Question: I'm trying to read stats out of an array of objects that looks like this:
'''
{
"time":"19.09",
"car":"429",
"driver":"Julia",
"from":"James Hotel",
"destination":"Juba Teaching Hospital",
"pax":"2",
"arrival":"19.09",
"inserted":true
}
{
"date":"25/10/2014",
"time":"19.11",
"car":"396",
"driver":"Tom",
"from":"Drilling company",
"destination":"James Hotel",
"pax":"2",
"comment":"This comment is a test",
"commenttime":"19.11",
"arrival":"19.12",
"inserted":true
}
'''
I'm using the Unique module from AngularUI to be able to make a list of all drivers or all cars, which so far works OK and creates the following table:

'''
<div class="row msf-stats-data-row" >
<div class="col-md-5">
<div class="row" ng-repeat="record in recordlist | unique:'car'">
<div class="col-md-4">{{record.car}}</div>
<div class="col-md-4">Trips</div>
<div class="col-md-4">Time on the road</div>
</div>
</div>
<div class="col-md-6 pull-right">
<div class="row" ng-repeat="record in recordlist | unique:'driver'">
<div class="col-md-6">{{record.driver}}</div>
<div class="col-md-2">Trips</div>
<div class="col-md-4">Time on the road</div>
</div>
</div>
</div>
'''
Every object is a trip. My problem right now is that I want to be able to both count how many objects contain each of the unique 'record.car' or 'record.driver' properties (to be able to determine how many trips a car took), and also to make operations with momentJS to be able to determine how much time a particular car or driver was on the road (timeOnRoad = record.time - record.arrival).
I'm a bit lost on whether this is even possible to do.
Any input?
The answer from Ilan worked perfectly! Here's my code after I adapted it slightly.
'''
var carsDict = {};
angular.forEach($scope.recordlist, function(record) {
carsDict[record.car] = carsDict[record.car] || [];
carsDict[record.car].push(record);
});
$scope.carstats = carsDict;
'''
And the HTML:
'''
<div class="col-md-5">
<div class="row" ng-repeat="carcode in carstats">
<div class="col-md-4">{{carcode[0].car}}</div> <!-- Car code -->
<div class="col-md-4">{{carcode.length}}</div> <!-- No of objects (trips) inside carcode -->
<div class="col-md-4">Time on the road</div>
</div>
</div>
'''
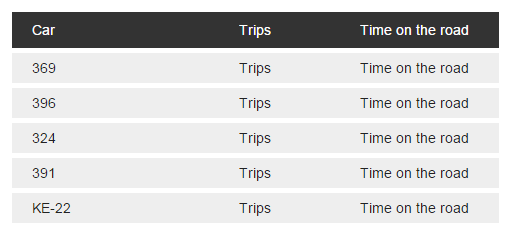
Answer: First create a dictionary of cars to store references of records per car.
'''
var carsDict = {};
angular.forEach(recordlist, function(record) {
carsDict[record.car] = carsDict[record.car] || [];
carsDict[record.car].push(record);
});
'''
Then you can make all calculations for each car.